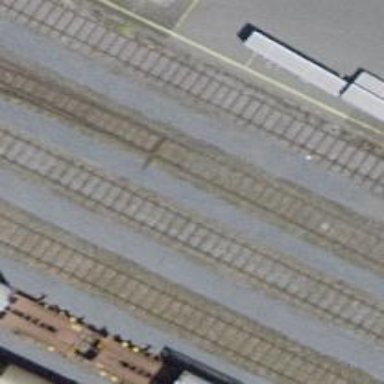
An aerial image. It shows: Single railway spur track.